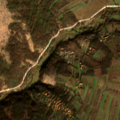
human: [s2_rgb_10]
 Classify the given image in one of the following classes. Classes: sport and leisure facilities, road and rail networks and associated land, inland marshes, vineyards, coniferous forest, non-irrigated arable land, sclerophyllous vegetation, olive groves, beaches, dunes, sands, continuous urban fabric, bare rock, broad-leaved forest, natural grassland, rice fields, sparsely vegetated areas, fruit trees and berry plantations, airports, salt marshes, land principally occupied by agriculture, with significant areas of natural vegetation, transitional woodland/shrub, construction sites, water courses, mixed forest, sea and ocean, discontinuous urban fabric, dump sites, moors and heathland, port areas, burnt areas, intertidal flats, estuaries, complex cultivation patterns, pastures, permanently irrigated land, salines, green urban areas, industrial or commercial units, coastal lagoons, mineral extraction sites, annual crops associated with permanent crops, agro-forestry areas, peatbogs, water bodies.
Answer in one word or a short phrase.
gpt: complex cultivation patterns, land principally occupied by agriculture, with significant areas of natural vegetation, broad-leaved forest, natural grassland, transitional woodland/shrub